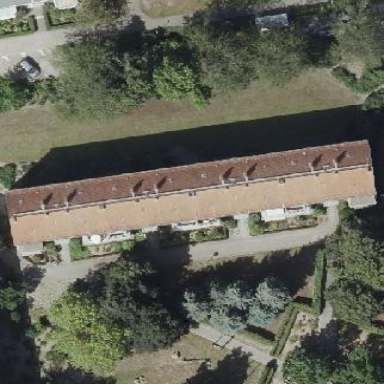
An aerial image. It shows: Apartment building with hipped roof.